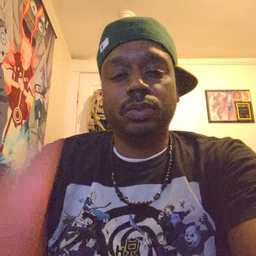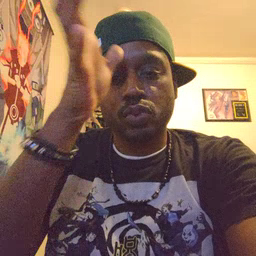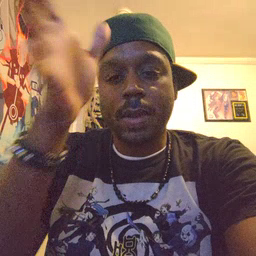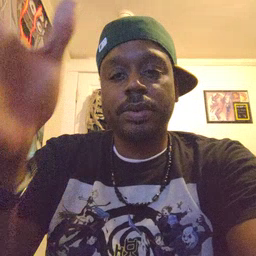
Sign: grandpa